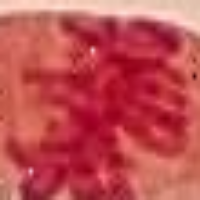
Label: metaphase